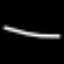
Label: line